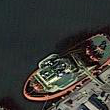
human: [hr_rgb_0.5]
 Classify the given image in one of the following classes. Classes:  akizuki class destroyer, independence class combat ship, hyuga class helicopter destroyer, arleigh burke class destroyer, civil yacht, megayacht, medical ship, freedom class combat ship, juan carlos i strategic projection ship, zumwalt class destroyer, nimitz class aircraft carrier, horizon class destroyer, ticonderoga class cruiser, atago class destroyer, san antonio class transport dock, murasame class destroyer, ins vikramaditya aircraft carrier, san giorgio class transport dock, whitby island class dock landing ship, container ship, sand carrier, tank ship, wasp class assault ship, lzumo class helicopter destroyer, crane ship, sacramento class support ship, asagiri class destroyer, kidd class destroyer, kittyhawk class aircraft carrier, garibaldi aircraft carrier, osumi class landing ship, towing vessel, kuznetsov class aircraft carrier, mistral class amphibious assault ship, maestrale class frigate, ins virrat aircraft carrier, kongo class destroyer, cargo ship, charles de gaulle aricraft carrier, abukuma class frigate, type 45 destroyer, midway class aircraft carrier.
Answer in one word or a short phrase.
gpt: Towing vessel